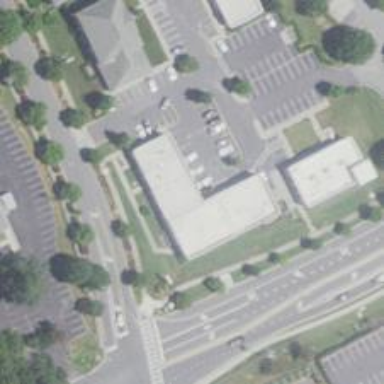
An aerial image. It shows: Healthcare clinic.